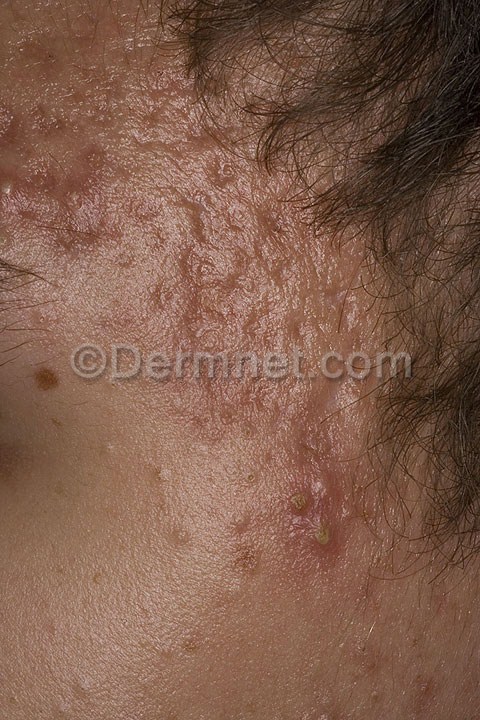
Disease: Acne and Rosacea Photos